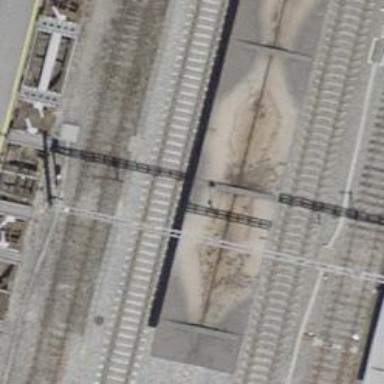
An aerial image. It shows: Single railway track with electrification through contact line.